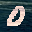
Label: 0